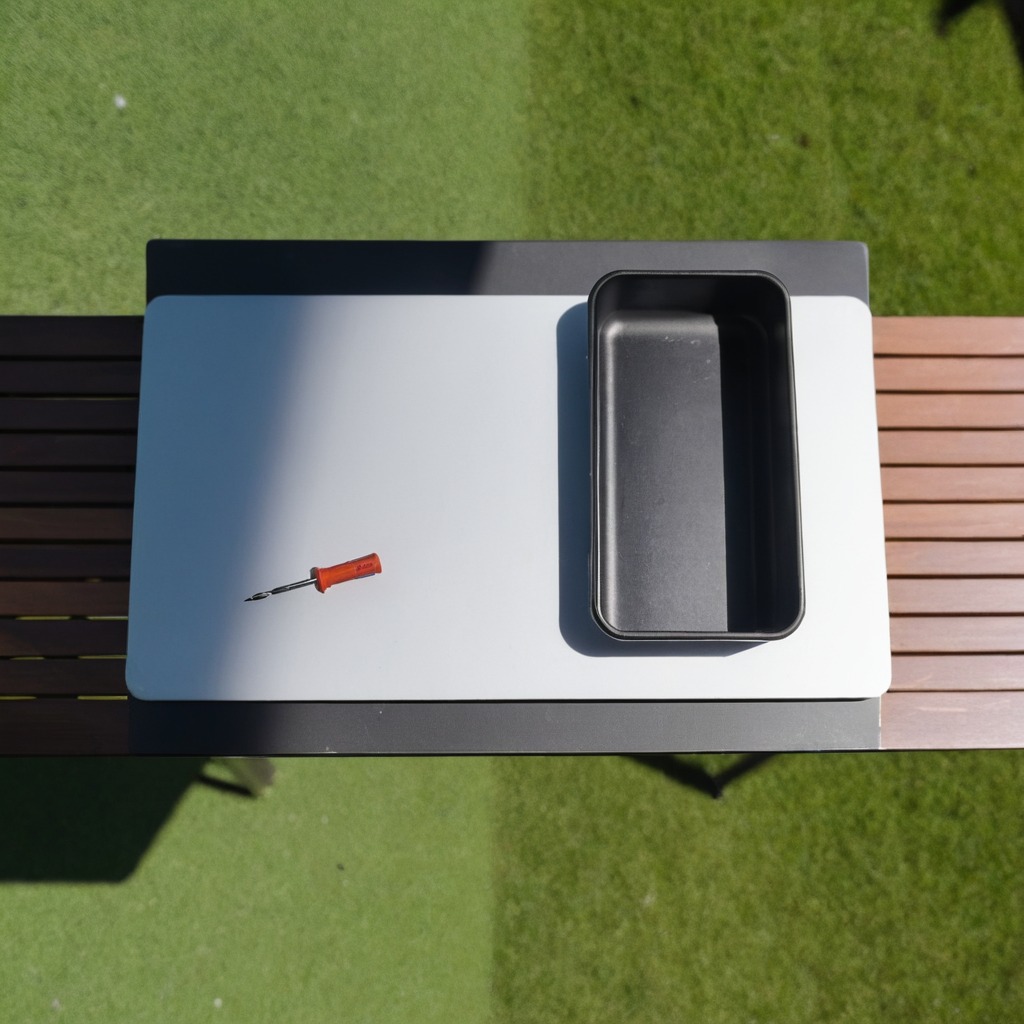
A screwdriver is lying on a clean utility table in a temporary outdoor tool station.